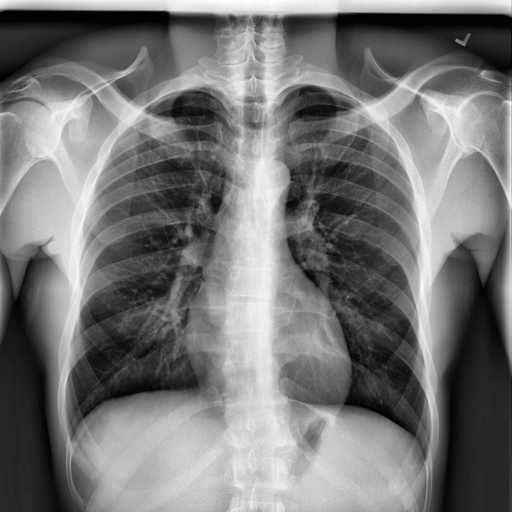
Finding: NORMAL